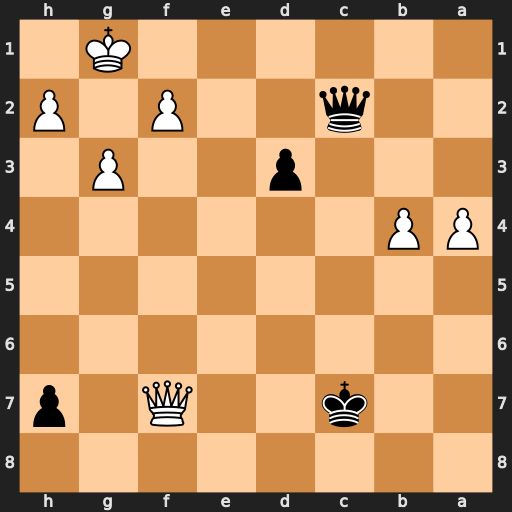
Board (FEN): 8/2k2Q1p/8/8/PP6/3p2P1/2q2P1P/6K1
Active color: b
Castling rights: -
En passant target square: -
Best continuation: Kd6 Qf5 Qc1+ Kg2 d2 Qd3+ Kc7